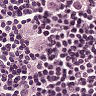
Metastatic tissue present: yes